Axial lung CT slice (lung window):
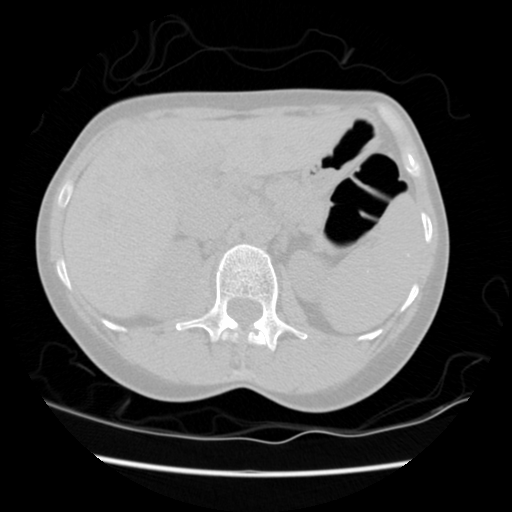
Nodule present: no